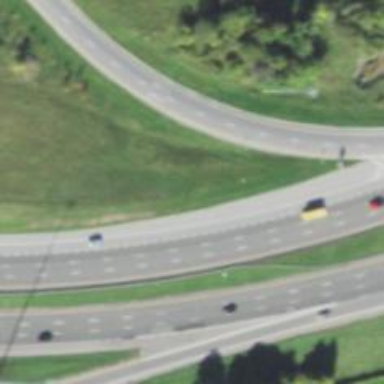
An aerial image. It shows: Asphalt motorway.